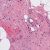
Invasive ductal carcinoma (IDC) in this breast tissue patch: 0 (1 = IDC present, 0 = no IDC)